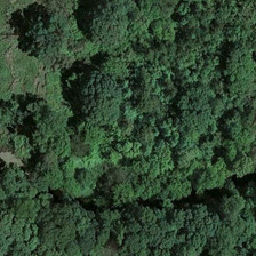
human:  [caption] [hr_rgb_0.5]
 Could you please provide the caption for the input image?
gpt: Lush vegetation and grasslands make up the area.

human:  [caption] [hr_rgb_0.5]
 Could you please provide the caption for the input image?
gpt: The area is made up of lush plants and grasslands.

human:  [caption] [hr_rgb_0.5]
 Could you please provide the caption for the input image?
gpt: lush plants and meadows form this area.

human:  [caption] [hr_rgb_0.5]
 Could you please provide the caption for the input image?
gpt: Vibrant plants and grasslands constitute this area.

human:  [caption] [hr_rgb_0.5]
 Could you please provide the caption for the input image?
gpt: Rich plant and grassland areas